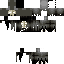
A female skeleton skin with dark skin, wearing brown helmet dressed in a black suit and black pants, featuring a closed mouth.